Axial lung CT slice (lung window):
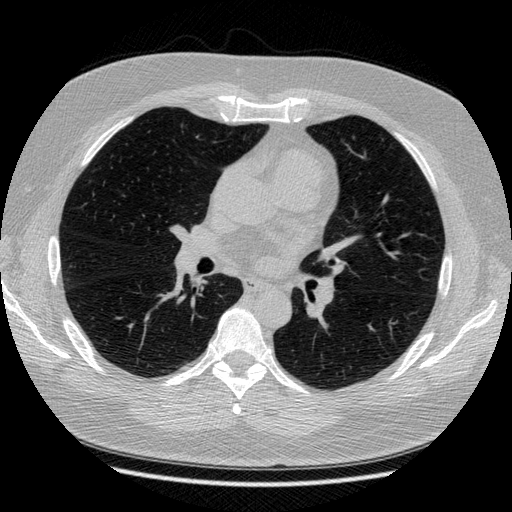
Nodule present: no